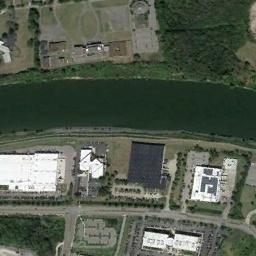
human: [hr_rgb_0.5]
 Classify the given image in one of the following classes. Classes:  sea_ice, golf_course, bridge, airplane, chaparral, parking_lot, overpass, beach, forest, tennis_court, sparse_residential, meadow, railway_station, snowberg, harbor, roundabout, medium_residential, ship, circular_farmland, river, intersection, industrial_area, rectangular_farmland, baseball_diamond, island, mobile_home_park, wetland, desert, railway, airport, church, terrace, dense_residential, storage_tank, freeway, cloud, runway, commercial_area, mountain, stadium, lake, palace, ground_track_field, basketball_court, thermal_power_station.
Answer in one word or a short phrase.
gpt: river